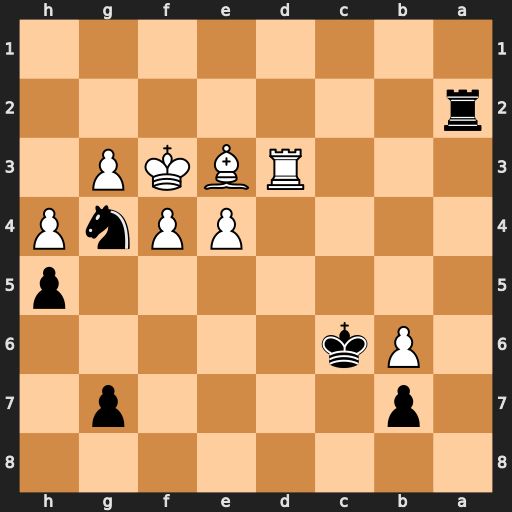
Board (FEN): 8/1p4p1/1Pk5/7p/4PPnP/3RBKP1/r7/8
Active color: b
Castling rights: -
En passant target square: -
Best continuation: Nh2#